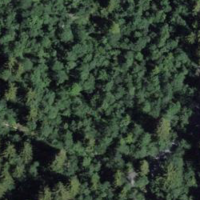
EUNIS habitat code: 32
Species observed at this site:
Chamaenerion fleischeri